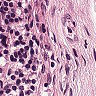
Metastatic tissue present: yes